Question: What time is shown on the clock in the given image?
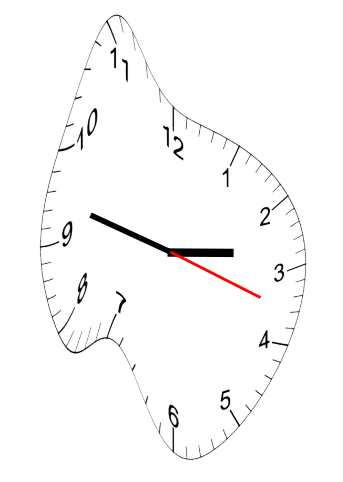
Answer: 02:47:18